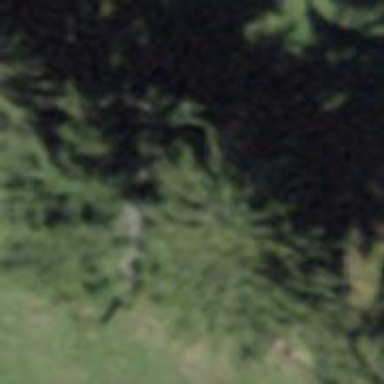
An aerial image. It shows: Row of trees in natural setting.